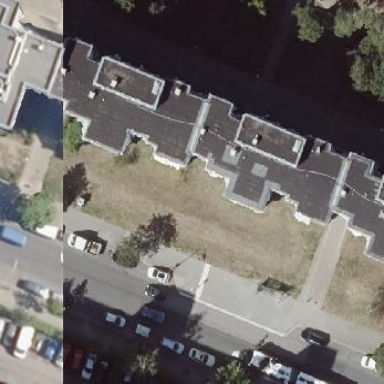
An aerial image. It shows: Apartment building with flat roof.